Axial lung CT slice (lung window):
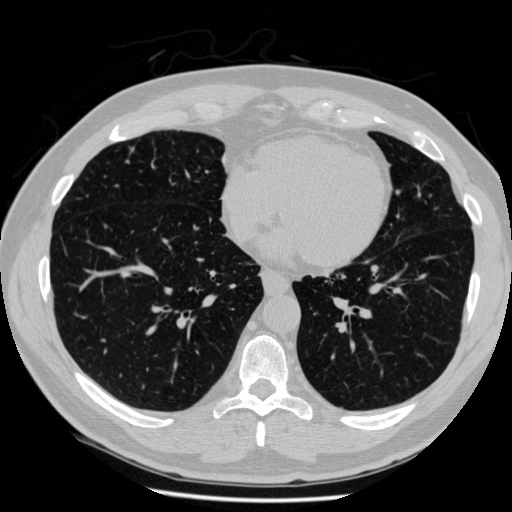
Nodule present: no